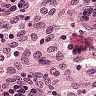
Metastatic tissue present: no